Interaction volume radius: 10 \u00c5
Interaction volume height: 15 \u00c5
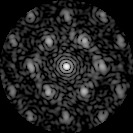
Disorder parameter: 0.5294